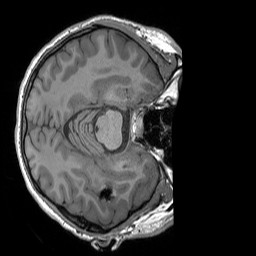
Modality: T1w
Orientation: axial
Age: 20
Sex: male
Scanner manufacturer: siemens
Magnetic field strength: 3 T
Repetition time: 1.9 s
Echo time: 0.00252 s